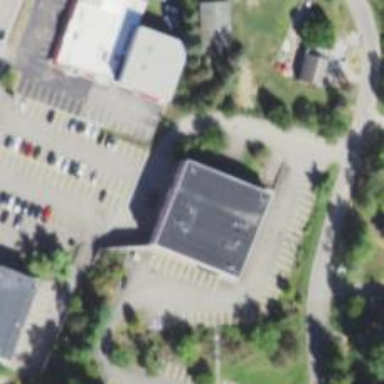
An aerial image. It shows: Clinic.